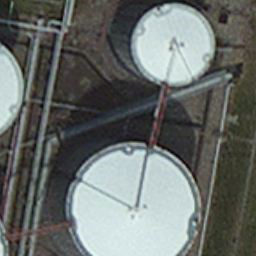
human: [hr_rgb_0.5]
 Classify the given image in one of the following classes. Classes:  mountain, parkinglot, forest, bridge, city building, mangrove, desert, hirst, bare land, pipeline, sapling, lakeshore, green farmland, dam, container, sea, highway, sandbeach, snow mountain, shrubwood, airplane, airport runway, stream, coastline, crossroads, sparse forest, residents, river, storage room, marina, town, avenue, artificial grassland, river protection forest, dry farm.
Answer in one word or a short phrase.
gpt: storage room